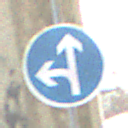
Verkehrszeichen: VorgeschriebeneFahrtrichtungGeradeausOderLinks
Umgebung: Roofed, Suburban
Tageszeit: MorningAfternoon
Wetter: PartlyCloudy
Licht: Natural
Jahreszeit: Winter
Kontrast: LowContrast